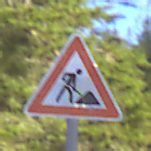
Verkehrszeichen: Arbeitsstelle
Umgebung: Outdoor, Nature
Tageszeit: MorningAfternoon
Wetter: Clear
Licht: Natural
Jahreszeit: Winter
Kontrast: HighContrast